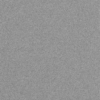
Label: dusty